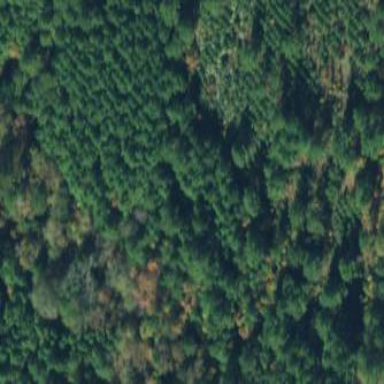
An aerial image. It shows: Mixed woodland area with variety of leaf types and cycles.